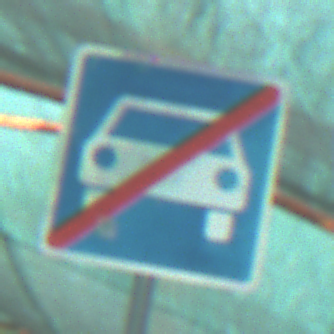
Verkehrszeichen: EndeKraftfahrstrasse
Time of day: MorningAfternoon
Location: Roofed (Special)
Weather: PartlyCloudy
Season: NotSpecified
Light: Natural